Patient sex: M
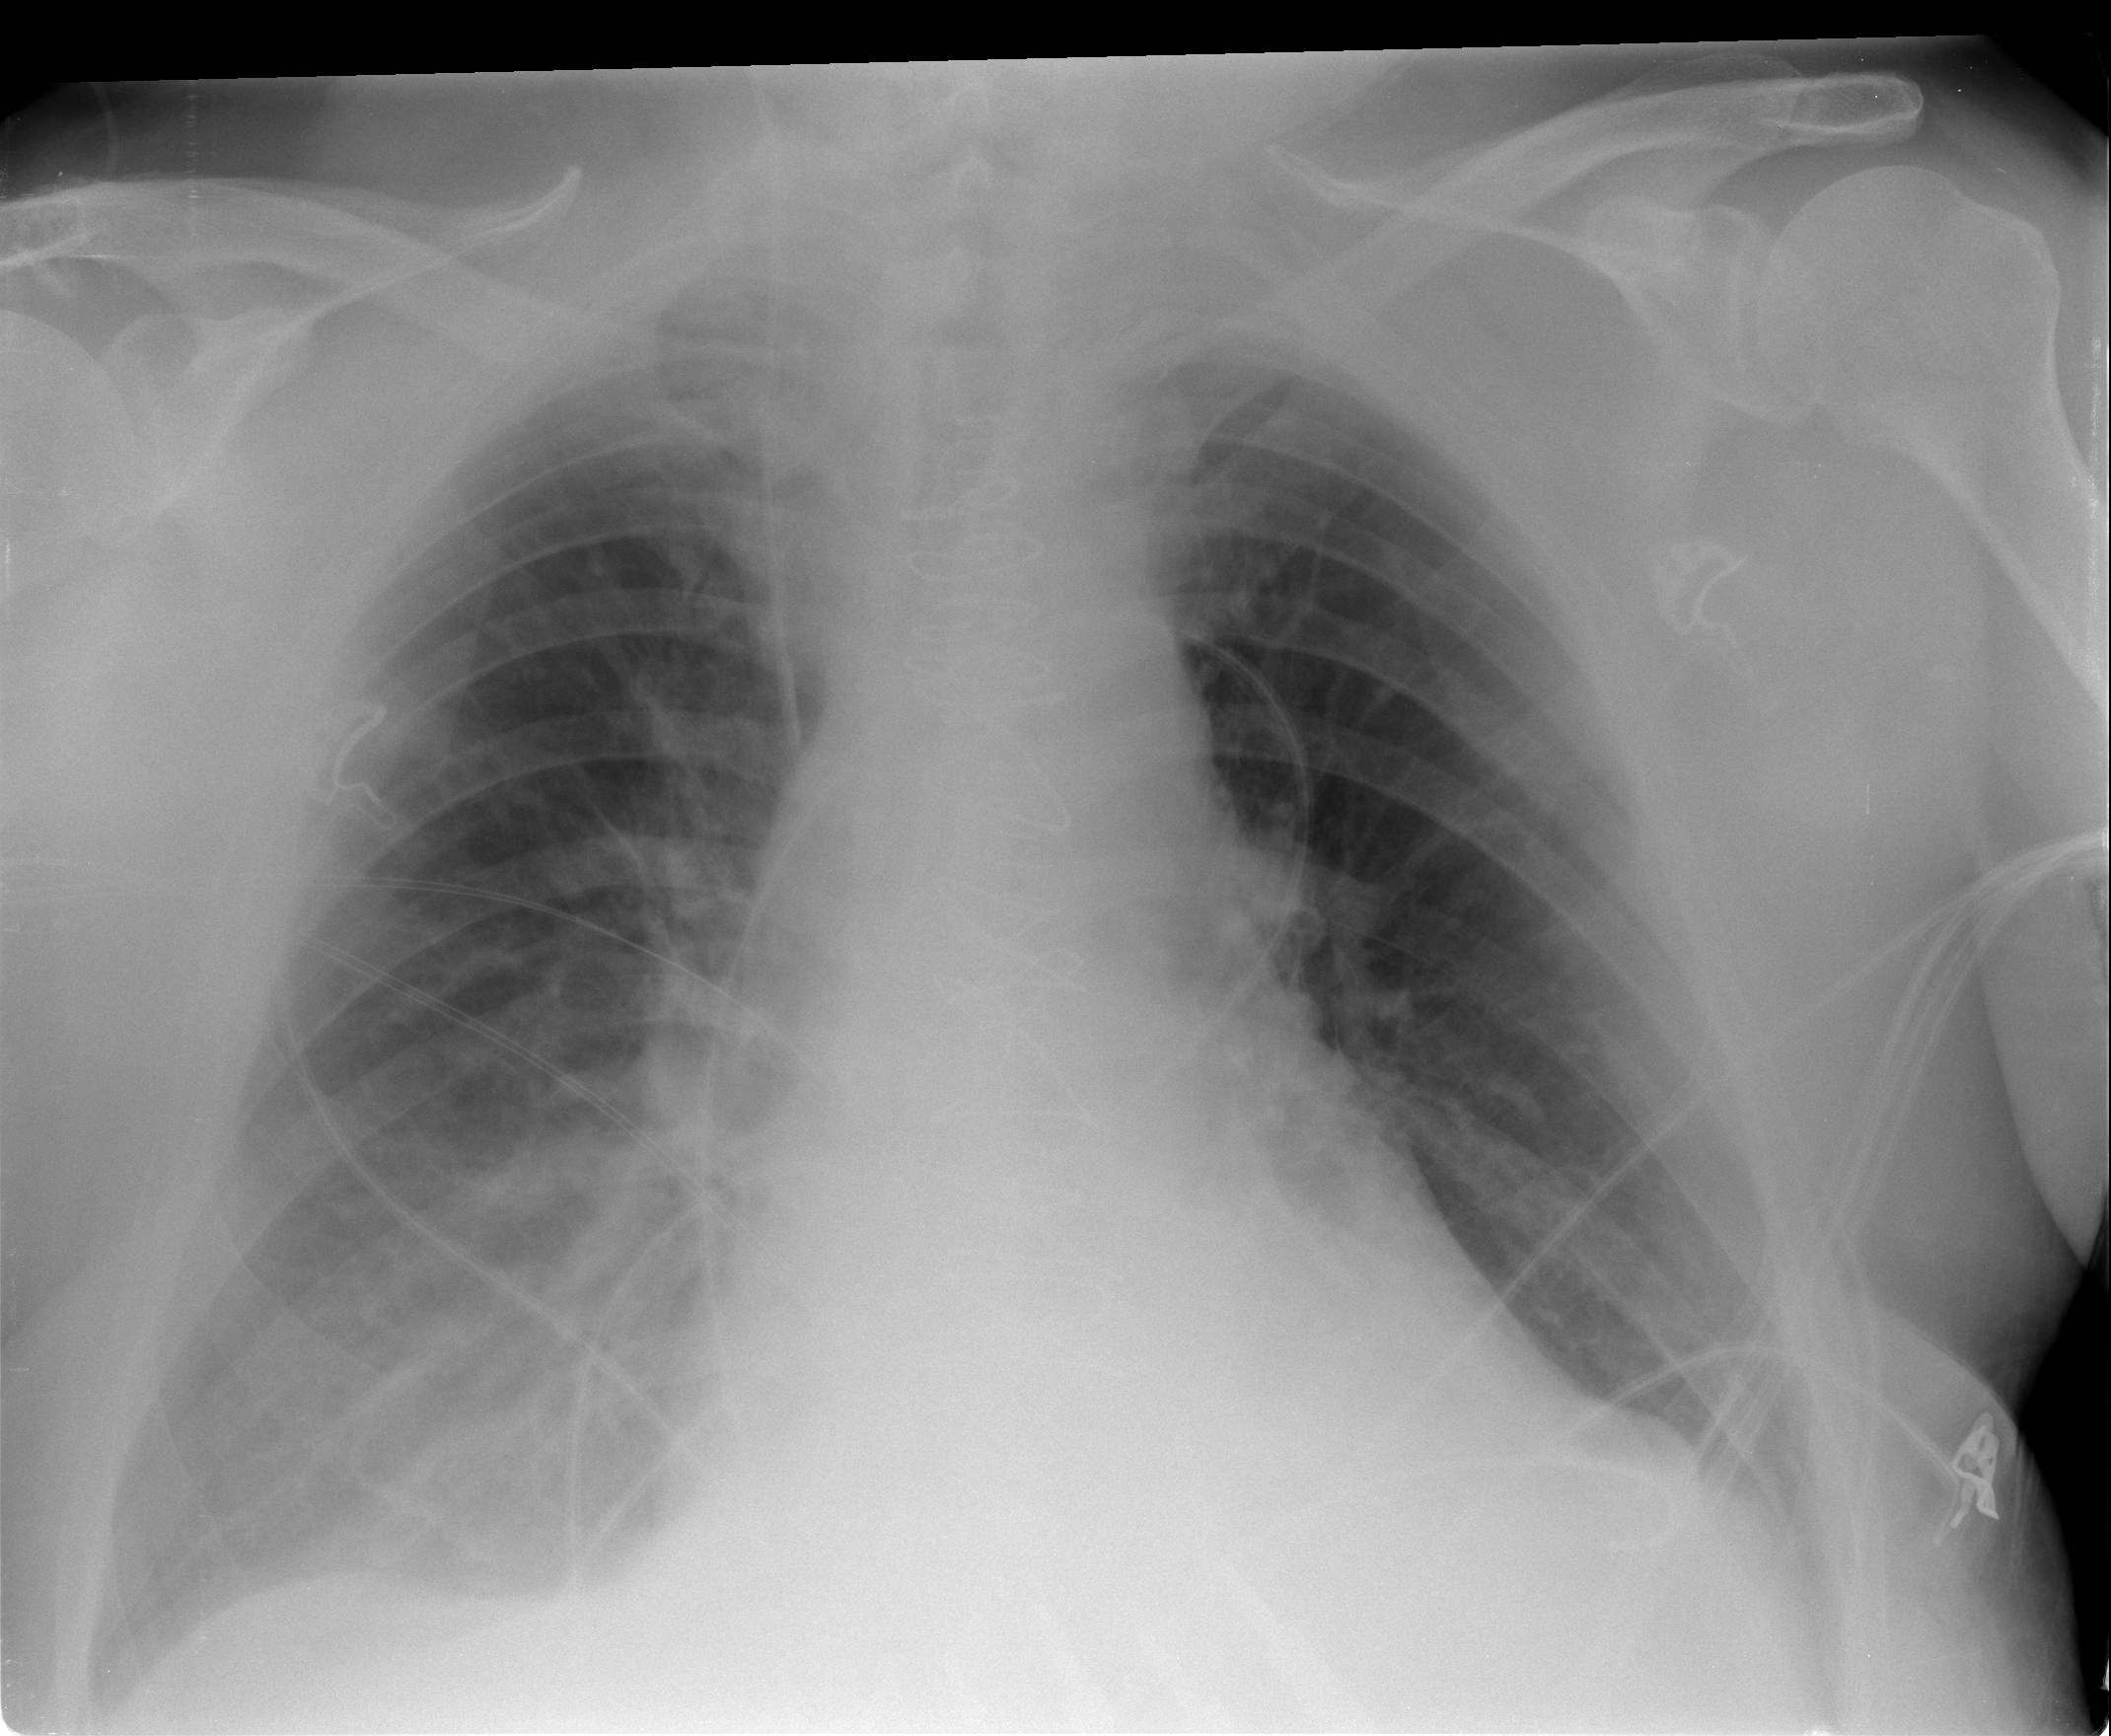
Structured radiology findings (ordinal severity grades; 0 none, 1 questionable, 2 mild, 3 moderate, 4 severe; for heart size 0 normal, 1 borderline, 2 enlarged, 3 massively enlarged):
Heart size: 2
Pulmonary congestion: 2
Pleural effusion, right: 2
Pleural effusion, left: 2
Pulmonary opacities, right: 0
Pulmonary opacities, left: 0
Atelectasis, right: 2
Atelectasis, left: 2